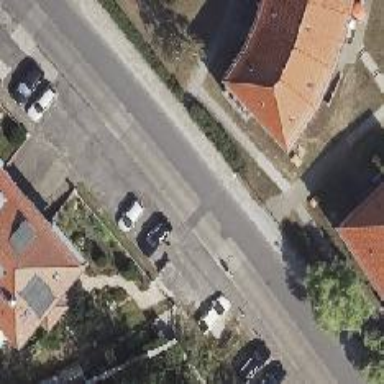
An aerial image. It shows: Residential road with concrete surface. There is asphalt sidewalk on the left side and concrete surface on the right side.